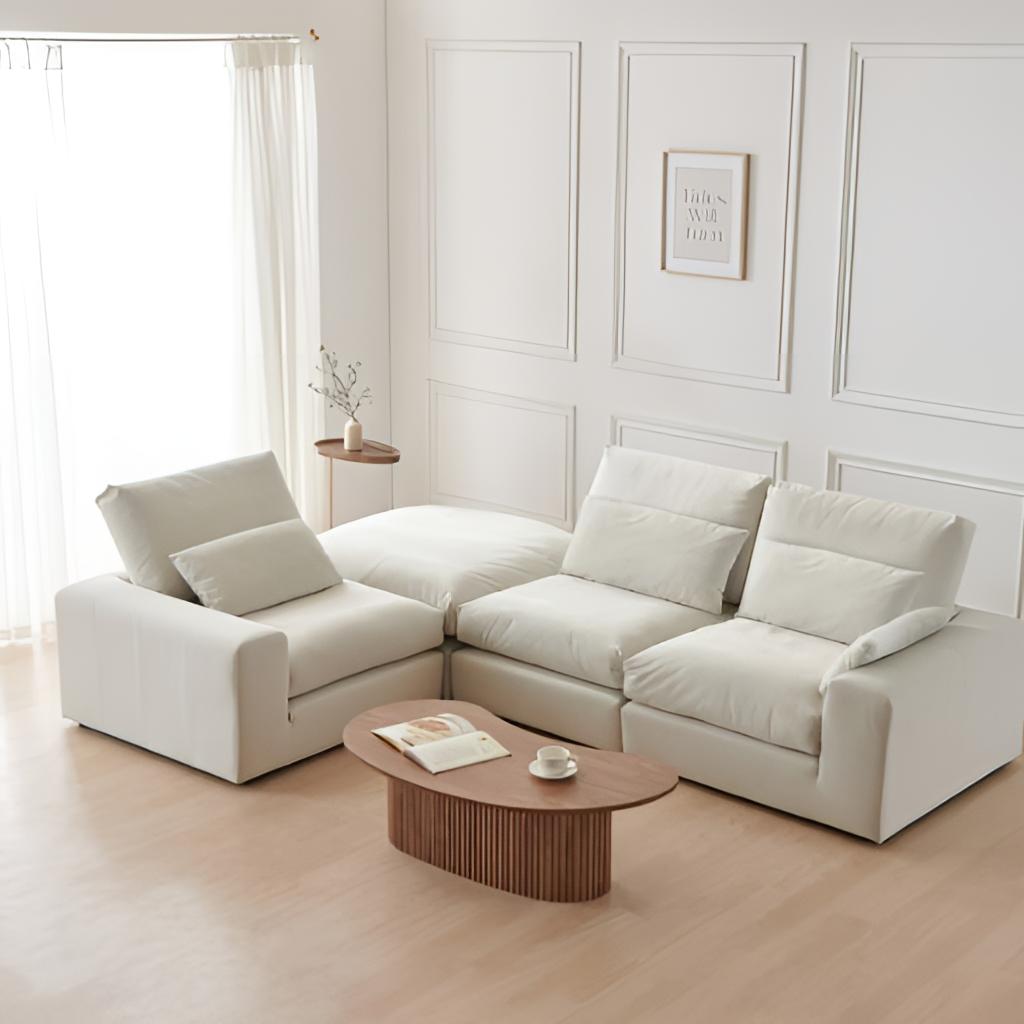
living room, cream fabric sectional sofa, modern, paint wallpaper, with solid pattern, wood flooring, with plank pattern